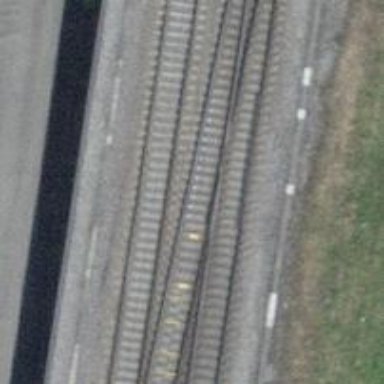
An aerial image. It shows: Railway siding with one electrified track and contact line for powering the train.